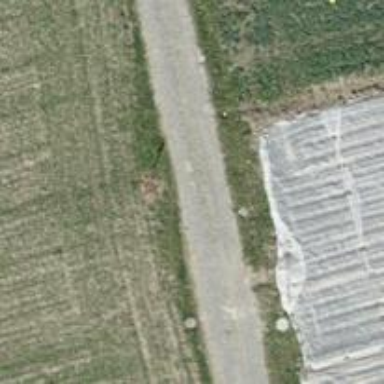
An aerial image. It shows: Pole supporting pipeline marker with roof cover.